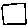
Label: square